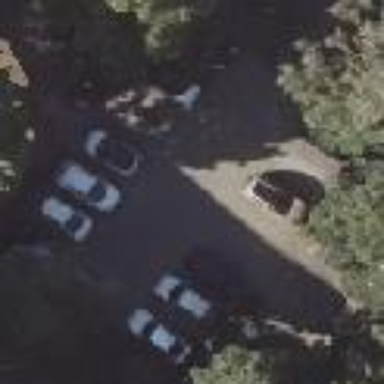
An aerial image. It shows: Parking area with surface.